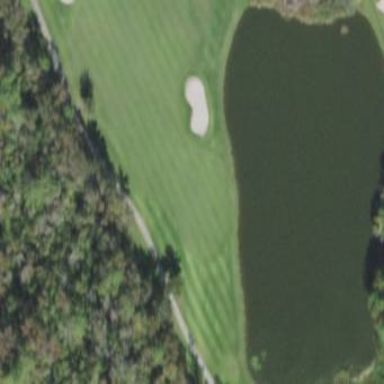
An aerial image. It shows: Picturesque scene of golf course with lateral water hazard.